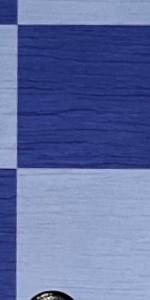
Label: Empty